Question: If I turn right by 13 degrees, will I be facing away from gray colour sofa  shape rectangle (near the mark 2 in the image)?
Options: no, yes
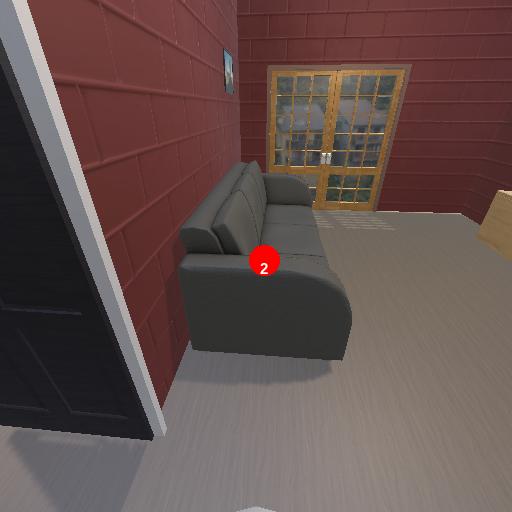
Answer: no